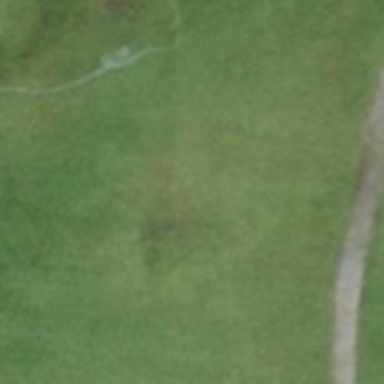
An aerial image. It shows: View of golf hole.